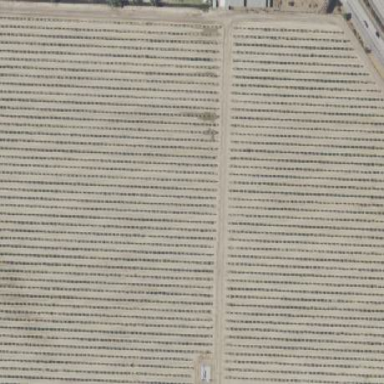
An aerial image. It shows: Orchard filled with nectarine trees.